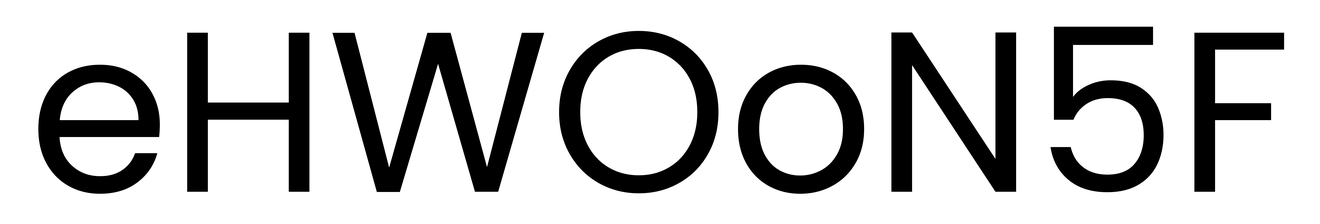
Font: Poppins-Regular